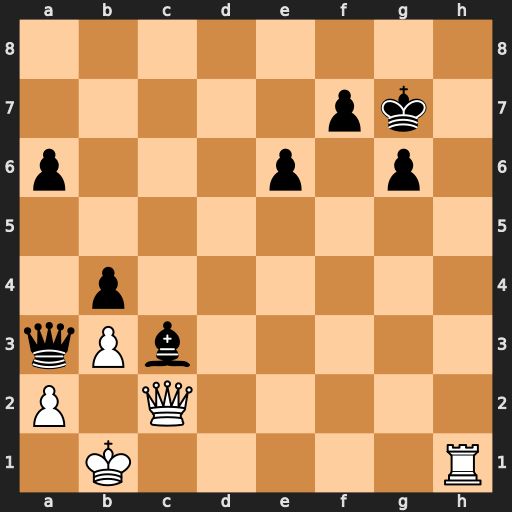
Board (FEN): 8/5pk1/p3p1p1/8/1p6/qPb5/P1Q5/1K5R
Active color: w
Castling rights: -
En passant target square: -
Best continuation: Qh2 Qb2+ Qxb2 Bxb2 Kxb2